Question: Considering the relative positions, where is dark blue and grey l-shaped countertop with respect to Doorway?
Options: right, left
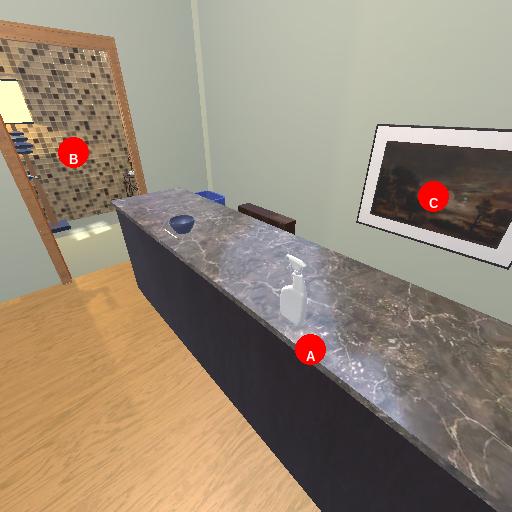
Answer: right